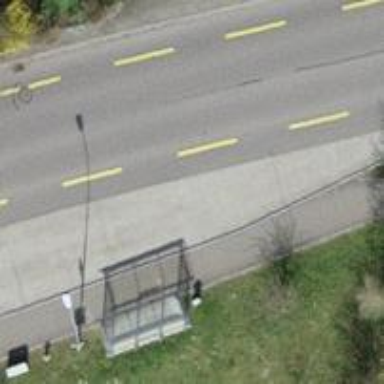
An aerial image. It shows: Platform with shelter for public transport.